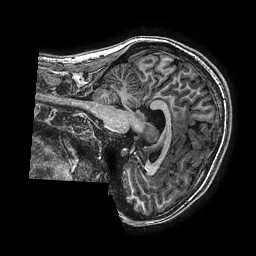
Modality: T1w
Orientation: sagittal
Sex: female
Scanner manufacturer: ge
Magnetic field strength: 3 T
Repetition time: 0.007644 s
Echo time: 0.003468 s